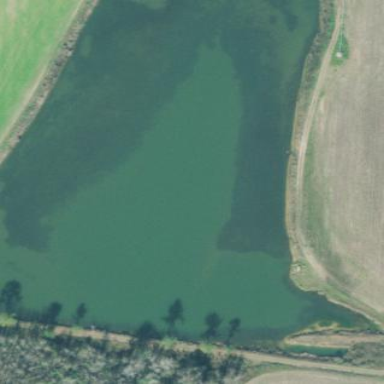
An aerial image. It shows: Natural reservoir of water.